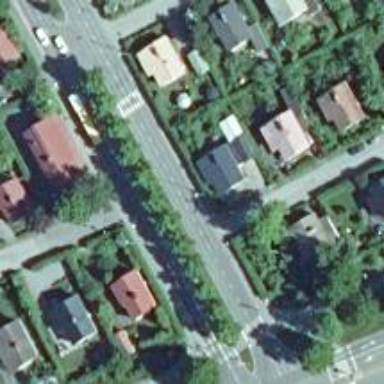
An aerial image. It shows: Secondary road with asphalt surface.